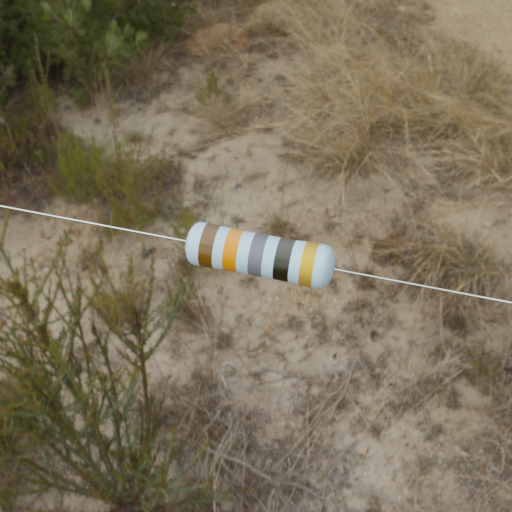
Resistor colour bands (in order): brown, orange, gray, black, gold